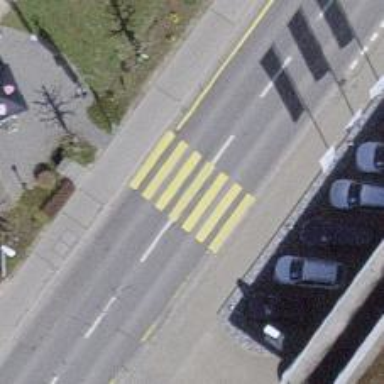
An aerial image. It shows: Uncontrolled zebra crossing on the road.